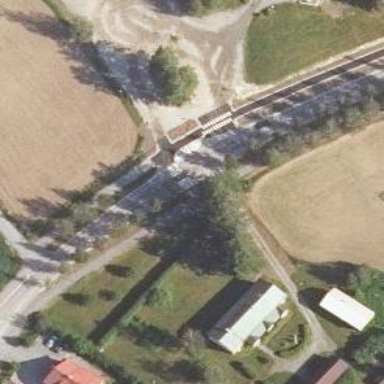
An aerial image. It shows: Crossing on the road.